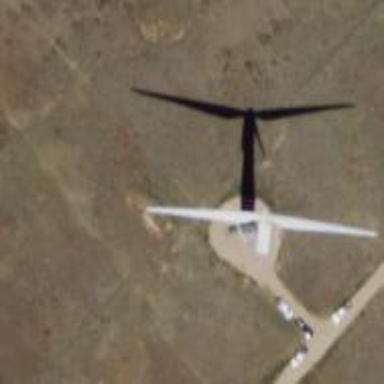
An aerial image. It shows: Wind power generator utilizing wind turbines.